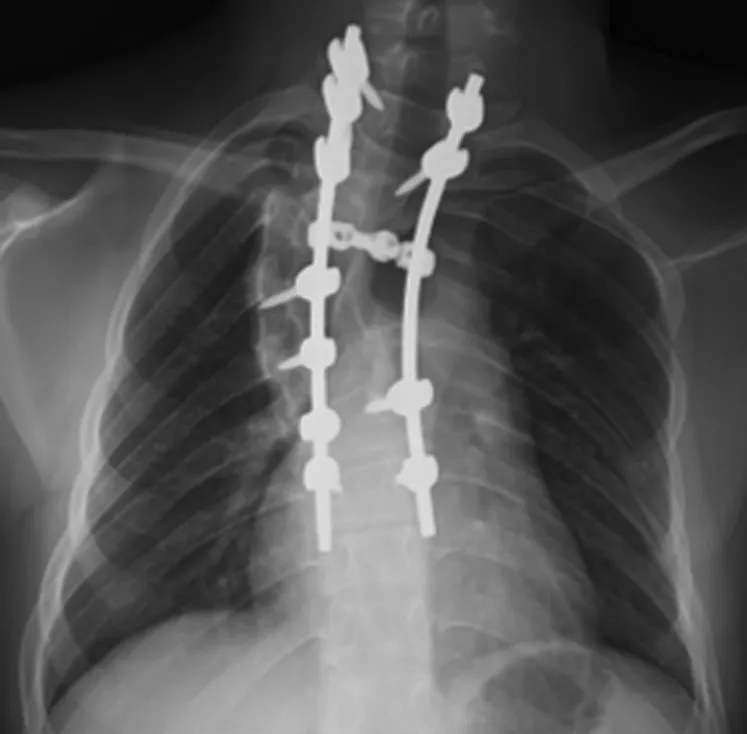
Postoperative plain X-ray showing improvement in the scoliosis.
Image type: radiology (x_ray)